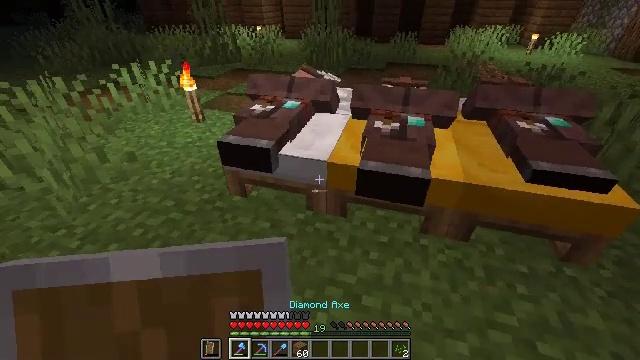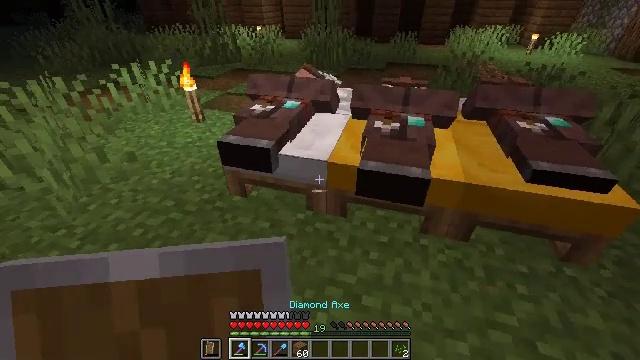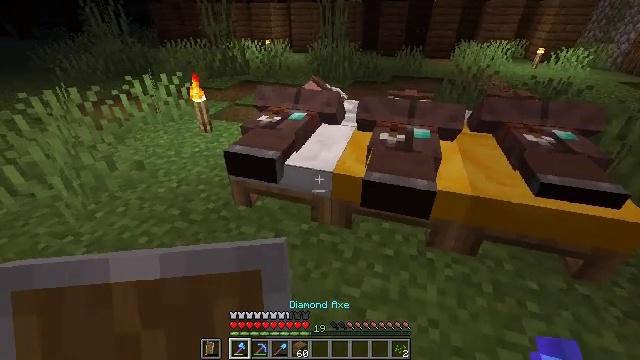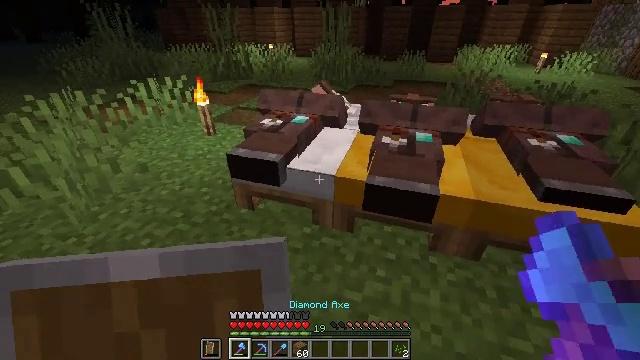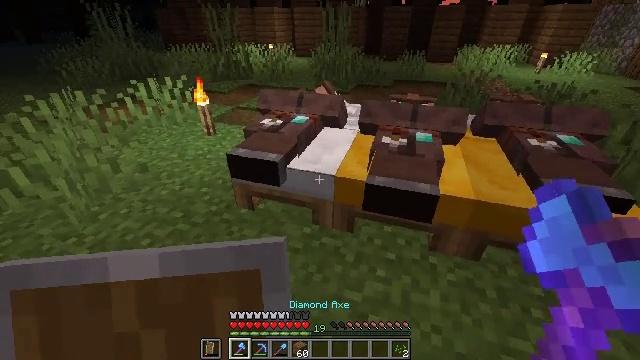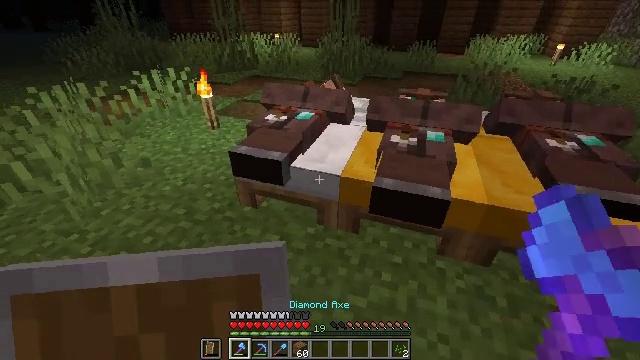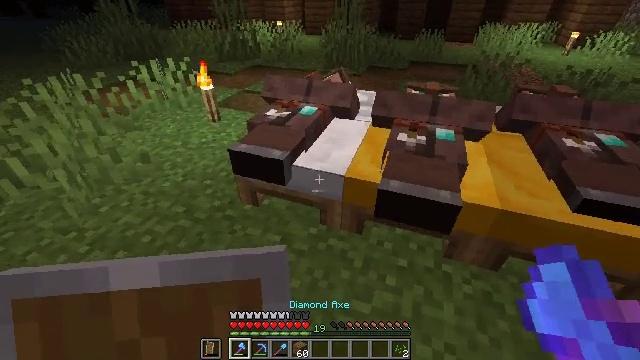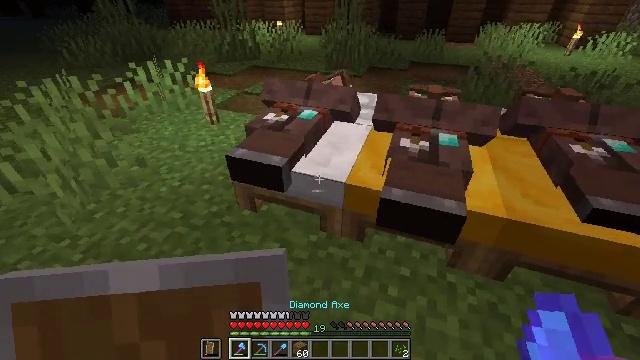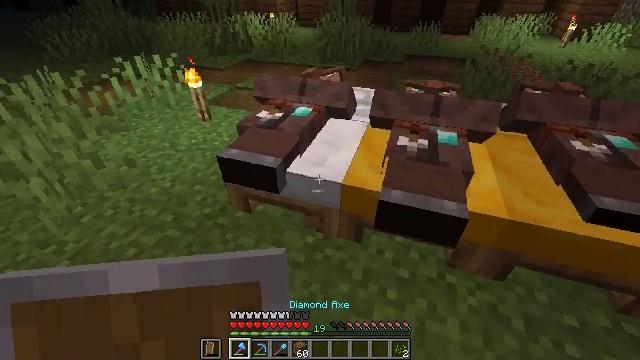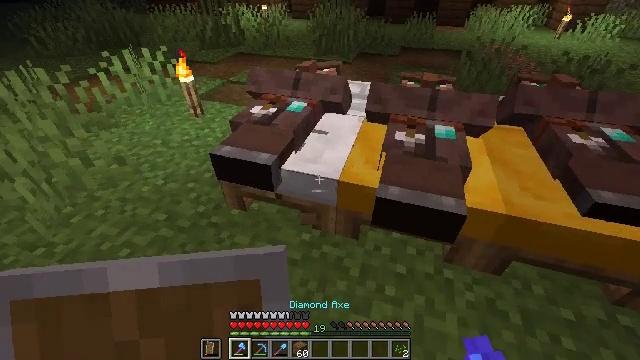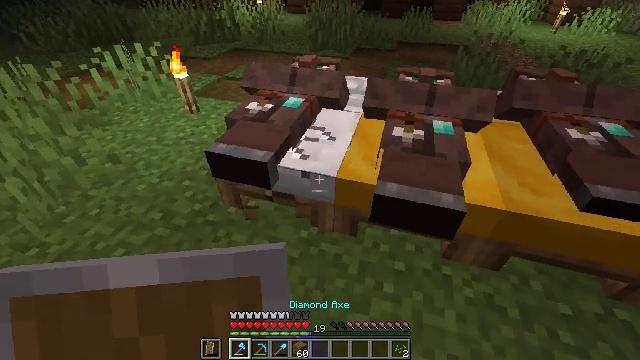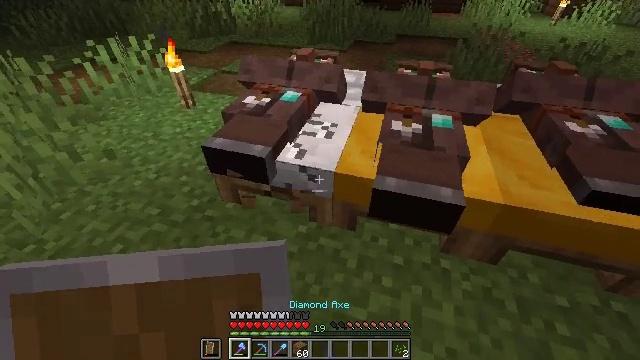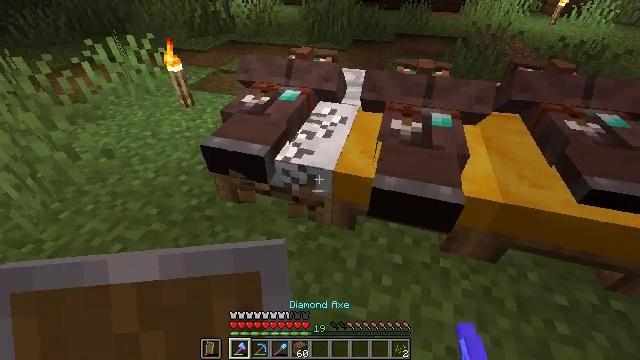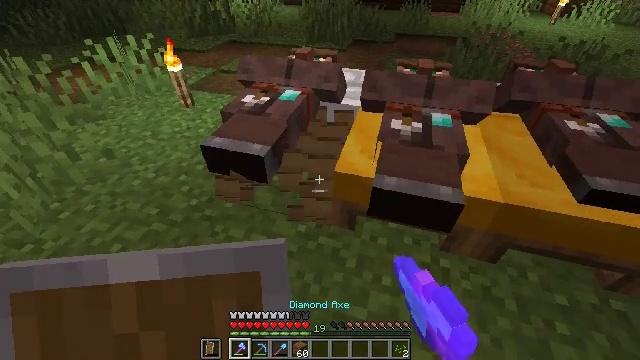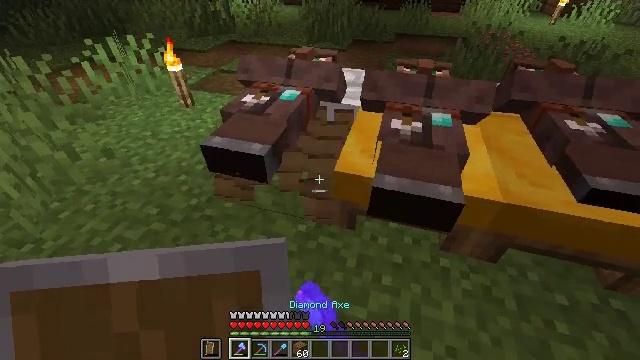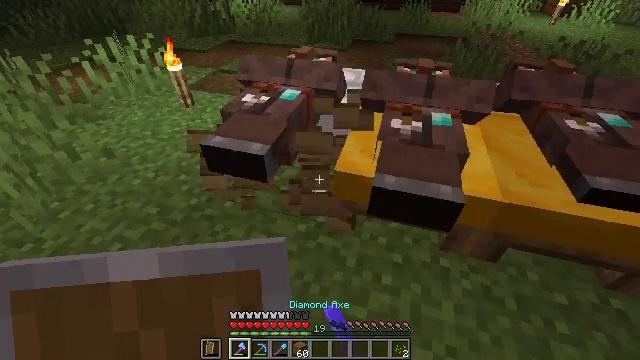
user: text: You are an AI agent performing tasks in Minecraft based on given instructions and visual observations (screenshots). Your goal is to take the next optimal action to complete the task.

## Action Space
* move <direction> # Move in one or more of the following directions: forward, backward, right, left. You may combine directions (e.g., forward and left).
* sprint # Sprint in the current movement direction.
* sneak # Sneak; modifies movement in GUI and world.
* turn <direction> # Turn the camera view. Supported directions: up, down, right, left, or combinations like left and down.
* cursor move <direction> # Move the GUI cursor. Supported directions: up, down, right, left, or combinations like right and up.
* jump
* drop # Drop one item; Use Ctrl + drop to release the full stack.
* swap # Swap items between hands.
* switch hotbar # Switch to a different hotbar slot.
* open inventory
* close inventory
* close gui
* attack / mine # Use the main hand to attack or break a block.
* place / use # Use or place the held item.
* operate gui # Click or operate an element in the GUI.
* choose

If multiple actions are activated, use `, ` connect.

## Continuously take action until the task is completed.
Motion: motion action
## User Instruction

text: Attack the white bed to collect it.
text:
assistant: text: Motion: switch to hotbar 1
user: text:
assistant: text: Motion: turn left and up
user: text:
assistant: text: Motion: no_op
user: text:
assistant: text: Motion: no_op
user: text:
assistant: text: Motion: move forward, turn left and down
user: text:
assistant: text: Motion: move forward, turn down
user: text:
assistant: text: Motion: no_op
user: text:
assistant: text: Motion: turn right and down, attack / mine
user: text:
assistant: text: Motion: turn right and down, attack / mine
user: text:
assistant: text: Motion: attack / mine
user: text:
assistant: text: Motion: turn down, attack / mine
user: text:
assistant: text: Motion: attack / mine
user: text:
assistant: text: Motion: attack / mine
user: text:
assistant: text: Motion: attack / mine
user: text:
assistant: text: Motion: attack / mine
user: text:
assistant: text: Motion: move forward, attack / mine
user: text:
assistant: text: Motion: move forward, attack / mine
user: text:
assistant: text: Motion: attack / mine